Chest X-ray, PA view. Patient: 51 years old, sex M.
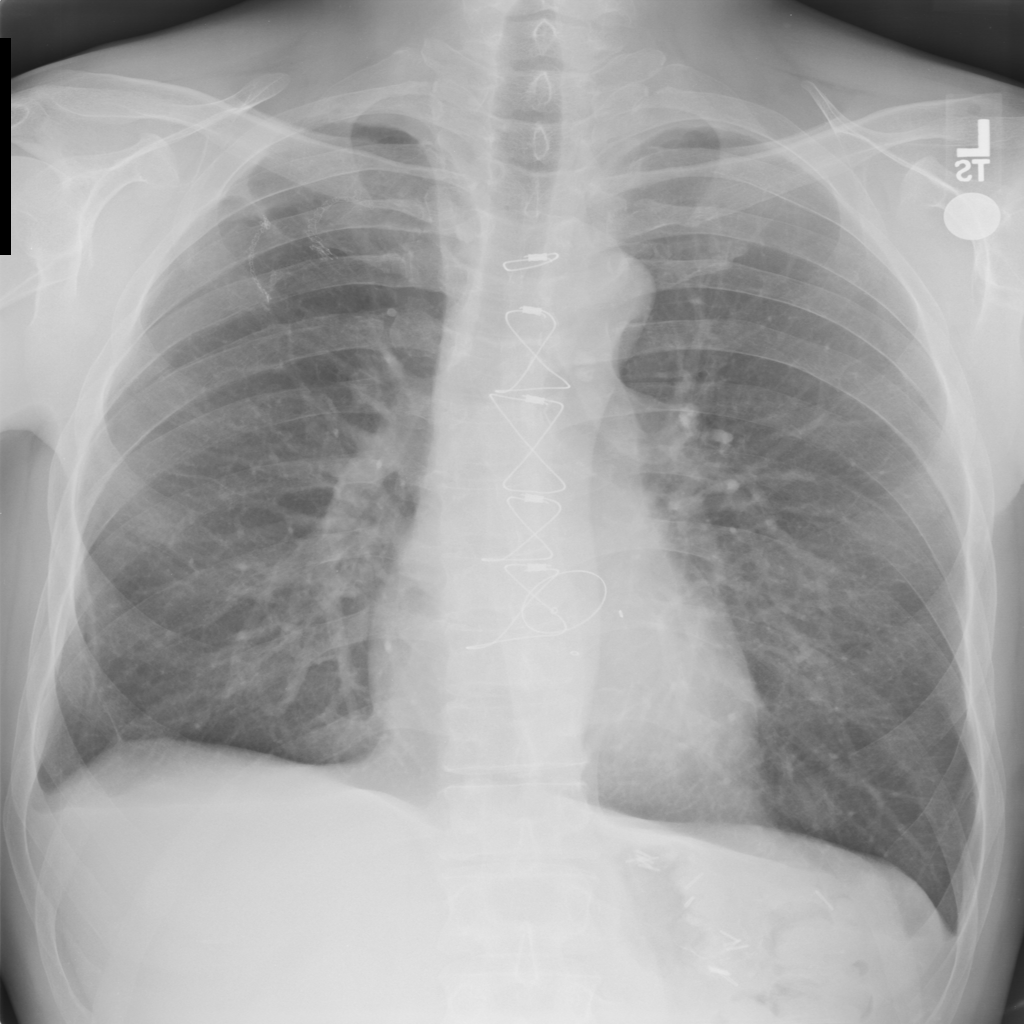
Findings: No Finding